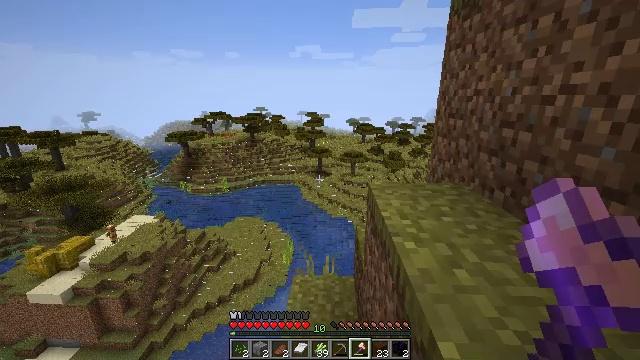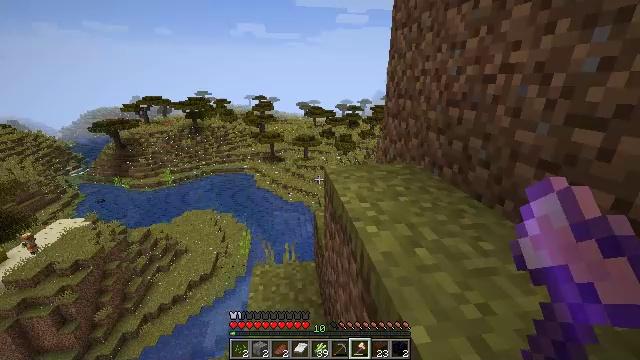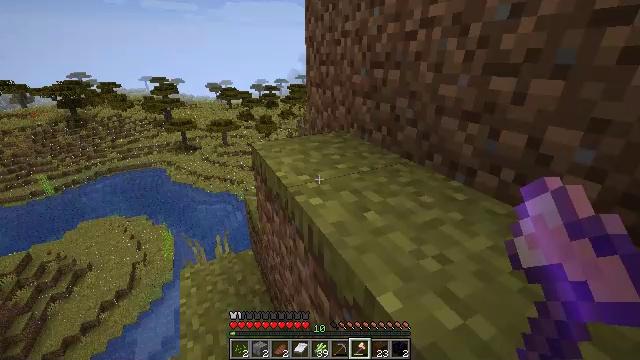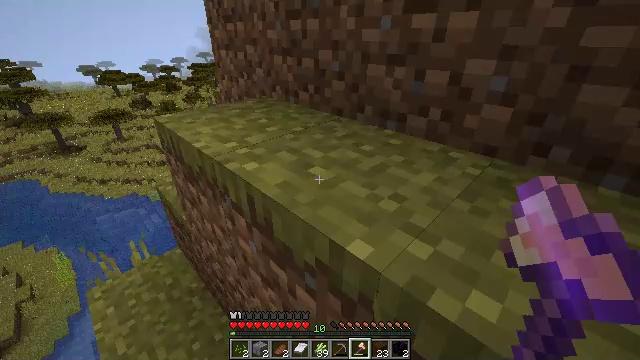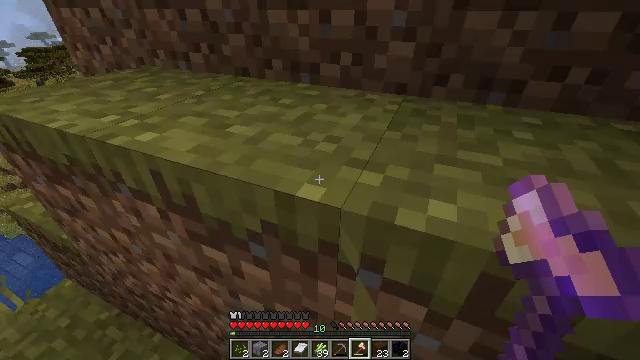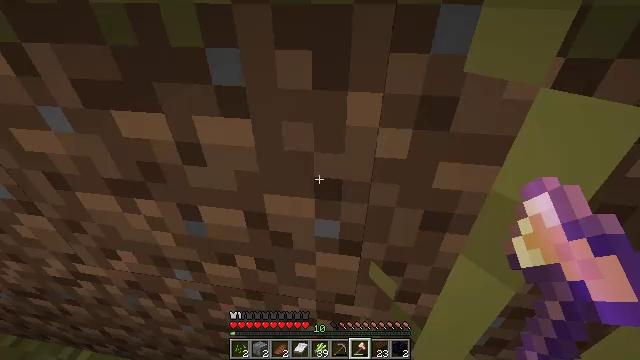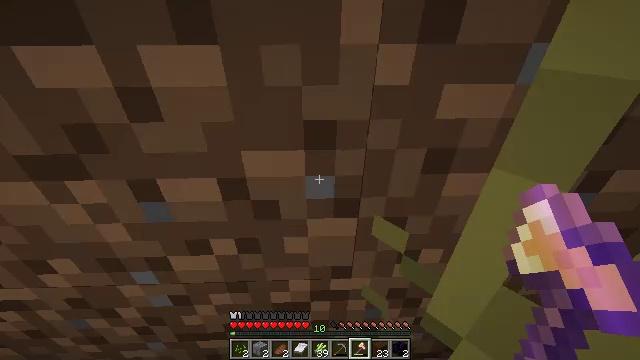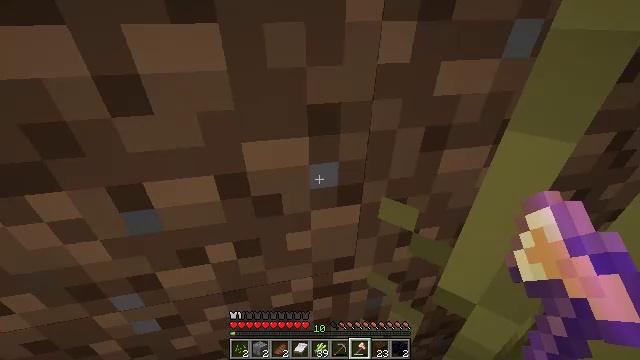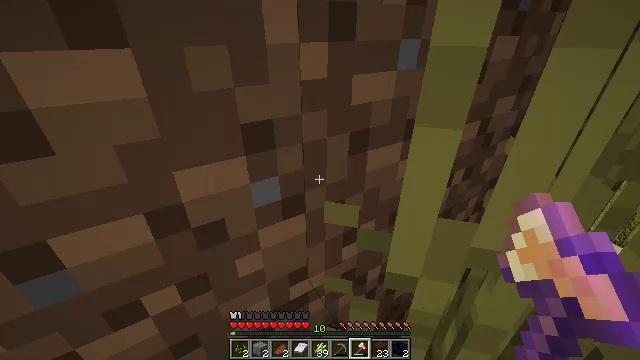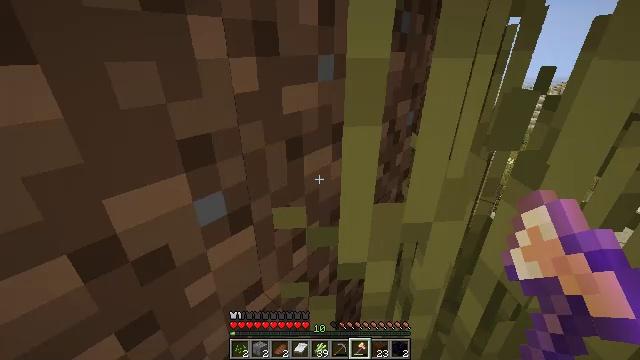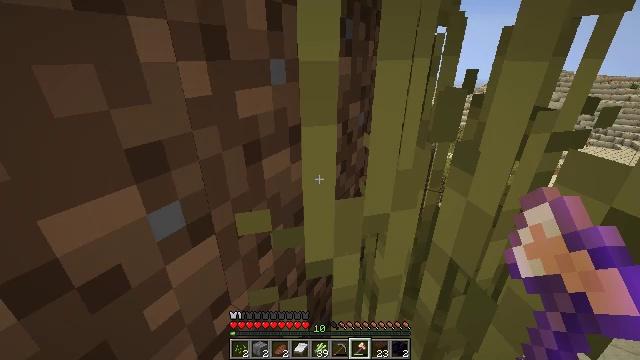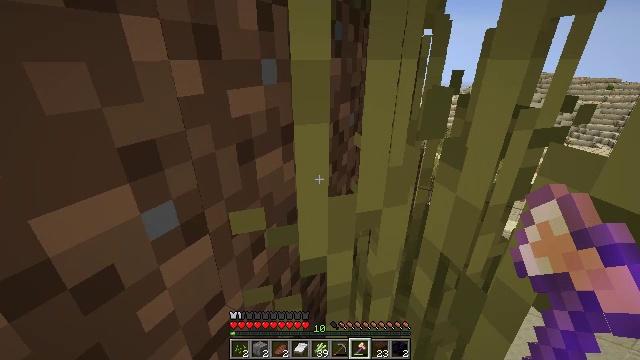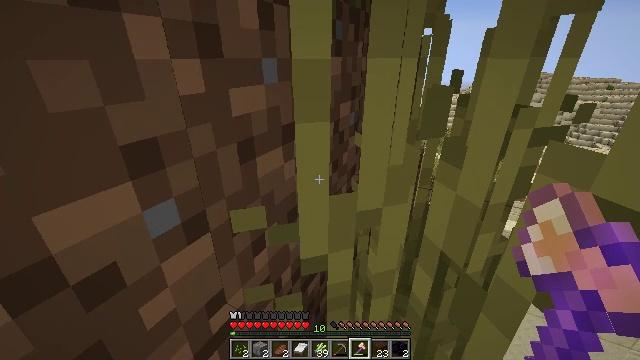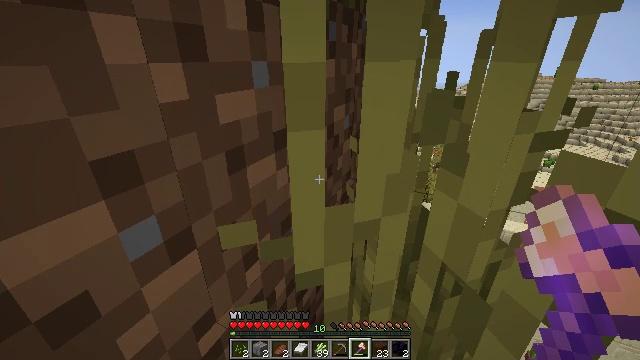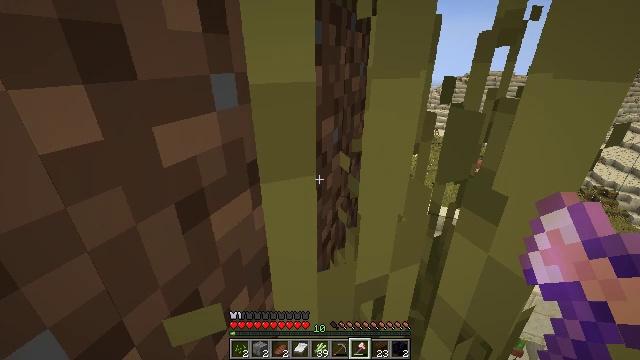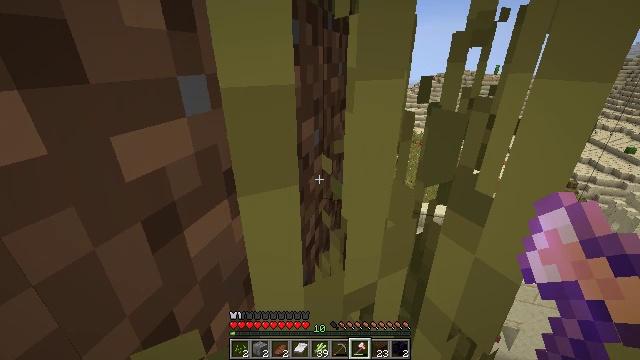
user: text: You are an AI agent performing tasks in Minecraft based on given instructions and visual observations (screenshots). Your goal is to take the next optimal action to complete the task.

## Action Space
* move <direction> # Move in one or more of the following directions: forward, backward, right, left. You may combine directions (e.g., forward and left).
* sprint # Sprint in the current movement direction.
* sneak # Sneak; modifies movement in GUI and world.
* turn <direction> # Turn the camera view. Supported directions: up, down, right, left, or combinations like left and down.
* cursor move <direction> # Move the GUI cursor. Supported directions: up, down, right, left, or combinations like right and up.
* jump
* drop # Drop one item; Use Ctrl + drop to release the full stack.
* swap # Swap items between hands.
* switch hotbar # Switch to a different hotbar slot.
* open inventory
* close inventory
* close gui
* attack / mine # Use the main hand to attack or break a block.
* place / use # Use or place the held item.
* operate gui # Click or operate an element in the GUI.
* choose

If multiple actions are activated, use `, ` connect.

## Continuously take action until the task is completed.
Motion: motion action
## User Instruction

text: Collect tall grass by breaking it.
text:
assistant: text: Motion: turn right and down
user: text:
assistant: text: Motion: turn right and down
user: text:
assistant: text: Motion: turn right and down
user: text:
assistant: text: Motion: turn right and down
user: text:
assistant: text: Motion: turn right and down
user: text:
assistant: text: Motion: turn right
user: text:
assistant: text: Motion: turn right and up
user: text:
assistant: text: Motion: turn right and up
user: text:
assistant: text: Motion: turn right and up
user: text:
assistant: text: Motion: turn right and up
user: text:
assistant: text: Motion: turn right
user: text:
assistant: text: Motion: no_op
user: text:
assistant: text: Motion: move forward, turn right
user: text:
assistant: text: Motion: move forward, turn right
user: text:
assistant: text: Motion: move forward, turn right
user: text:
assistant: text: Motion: move forward, turn right
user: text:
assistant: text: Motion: move forward, sprint
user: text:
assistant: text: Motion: move forward, sprint
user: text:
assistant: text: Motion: move forward, sprint
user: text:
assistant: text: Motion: move forward
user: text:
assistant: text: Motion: no_op
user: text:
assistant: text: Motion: turn down
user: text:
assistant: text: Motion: turn down
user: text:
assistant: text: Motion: turn right and down
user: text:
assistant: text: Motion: turn right and down
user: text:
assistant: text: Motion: turn right and down, attack / mine
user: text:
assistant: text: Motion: attack / mine
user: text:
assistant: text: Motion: attack / mine
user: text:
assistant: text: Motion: attack / mine
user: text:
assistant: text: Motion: attack / mine